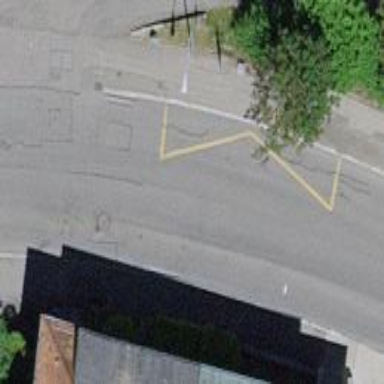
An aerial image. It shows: Public transport stop position.